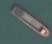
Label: Sand_carrier